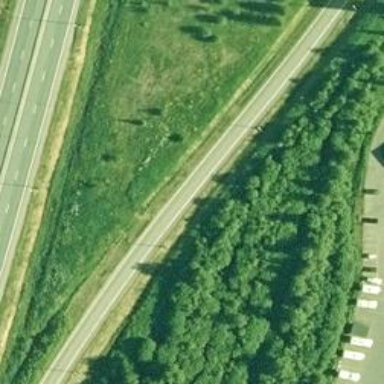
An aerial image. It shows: Tertiary motorway link with asphalt surface.